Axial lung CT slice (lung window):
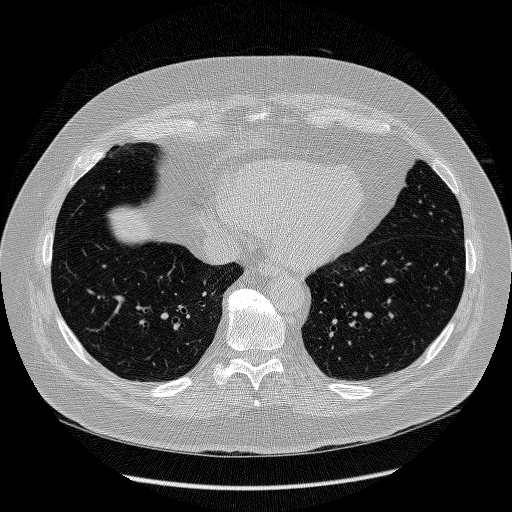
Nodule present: no